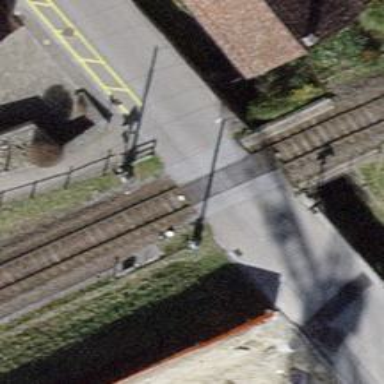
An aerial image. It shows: Full barrier level crossing on railway.